Question: Here's my current code.
'''
<?xml version="1.0" encoding="utf-8"?>
<ContentPage xmlns="http://xamarin.com/schemas/2014/forms" xmlns:x="http://schemas.microsoft.com/winfx/2009/xaml" xmlns:local="clr-namespace:Quickies" x:Class="Quickies.QuickiesPage" BackgroundImage="Overview Image.png">
</ContentPage>
'''
Is there a property I can set in XAML to make the image fill the page evenly? It's cutoff right now:
[
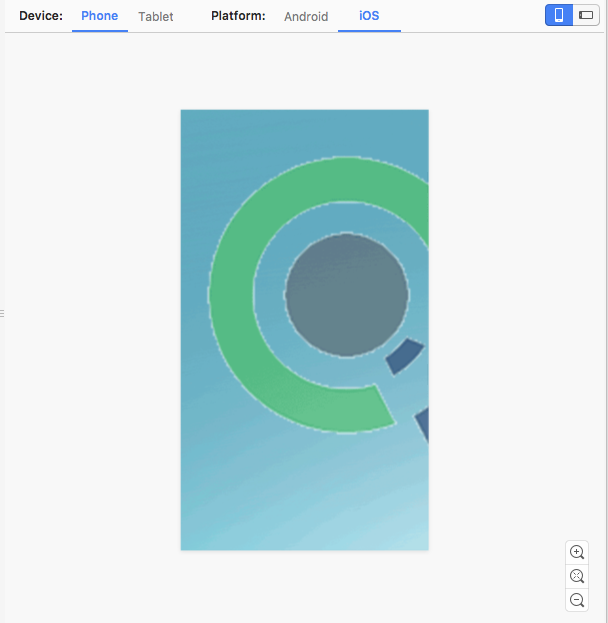
Answer: Try this probably it would help you.
'''
<?xml version="1.0" encoding="utf-8"?>
<ContentPage xmlns="http://xamarin.com/schemas/2014/forms" xmlns:x="http://schemas.microsoft.com/winfx/2009/xaml" xmlns:local="clr-namespace:Quickies" x:Class="Quickies.QuickiesPage">
<Grid Padding="0">
<Image
Aspect="AspectFill"
Source="Overview Image.png"
RelativeLayout.WidthConstraint= "{ConstraintExpression Type=RelativeToParent, Property=Width}"
RelativeLayout.HeightConstraint= "{ConstraintExpression Type=RelativeToParent, Property=Height}">

</Grid>
</ContentPage>
'''